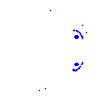
Particle: pion